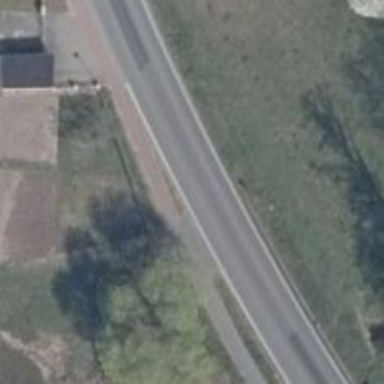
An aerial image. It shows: Secondary road with asphalt surface.